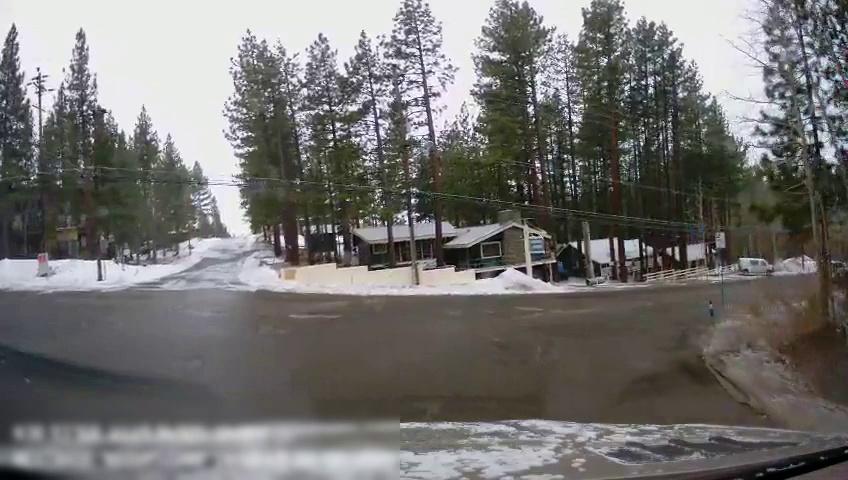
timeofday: Day
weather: Snowy
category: Drivable Space
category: Vehicles | SUV
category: Traffic | Signs